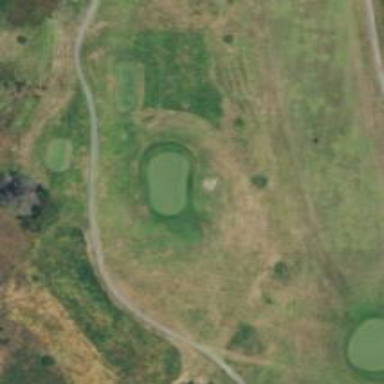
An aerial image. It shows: Golf hole.